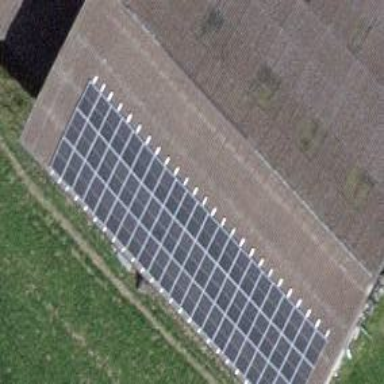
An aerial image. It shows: Solar power generator utilizing photovoltaic technology with solar photovoltaic panels.